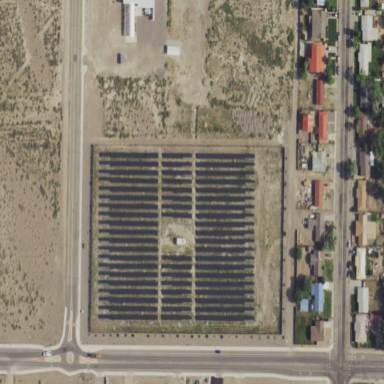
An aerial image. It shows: Solar power plant with photovoltaic technology generating electricity.